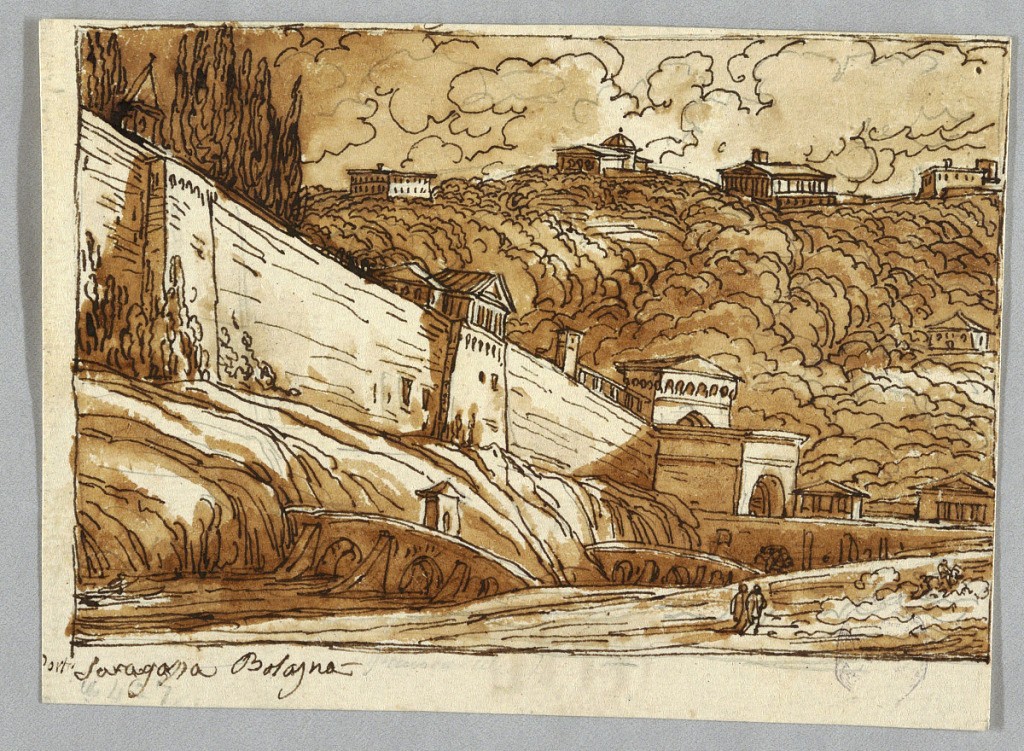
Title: Sketchbook Page, Folio 57: Study after Porta di Saragossa in Bologna; Verso, Architectural Details
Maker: Felice Giani, Italian, 1758–1823
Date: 1811–14
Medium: Pen and brown ink , brush and brown wash over traces of graphite on cream laid paper
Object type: Drawing
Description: Stream crossed by bridge; in distance, wall of city shown obliquely; gate in right middle distance. Wooded hill range with buildings form background; inscription: Porta Saragossa Bologna. On verso: top row, bottom parts of designs in -1379. "10" inscribed beside column.  Bottom row: top part of column and entablature; figures 1to 4. Entablature. Base of fluted column.